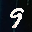
Label: 9